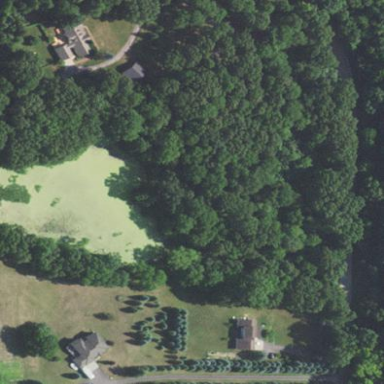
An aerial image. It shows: Peaceful pond surrounded by nature.